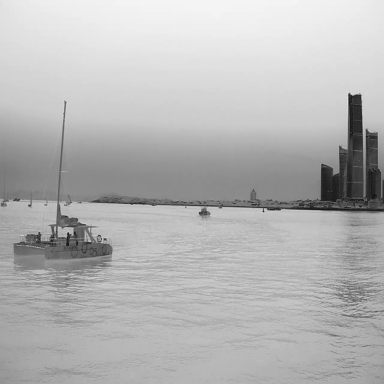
There are nine objects shown in the infrared image, including a container_ship, three bulk_carriers, and five sailboats.